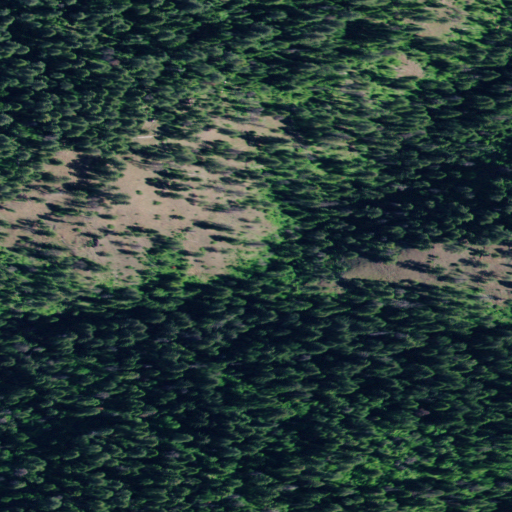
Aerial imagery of valley in Idaho named Hageman Draw containing evergreen forest and shrub